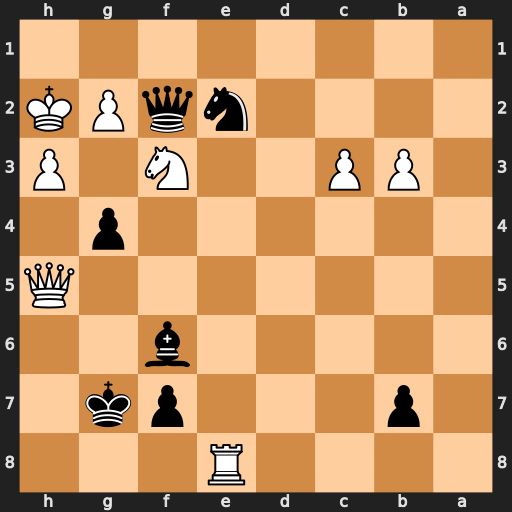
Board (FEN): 4R3/1p3pk1/5b2/7Q/6p1/1PP2N1P/4nqPK/8
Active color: b
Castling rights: -
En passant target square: -
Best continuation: g3+ Kh1 Qf1+ Ng1 Qxg1#